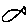
Label: fish